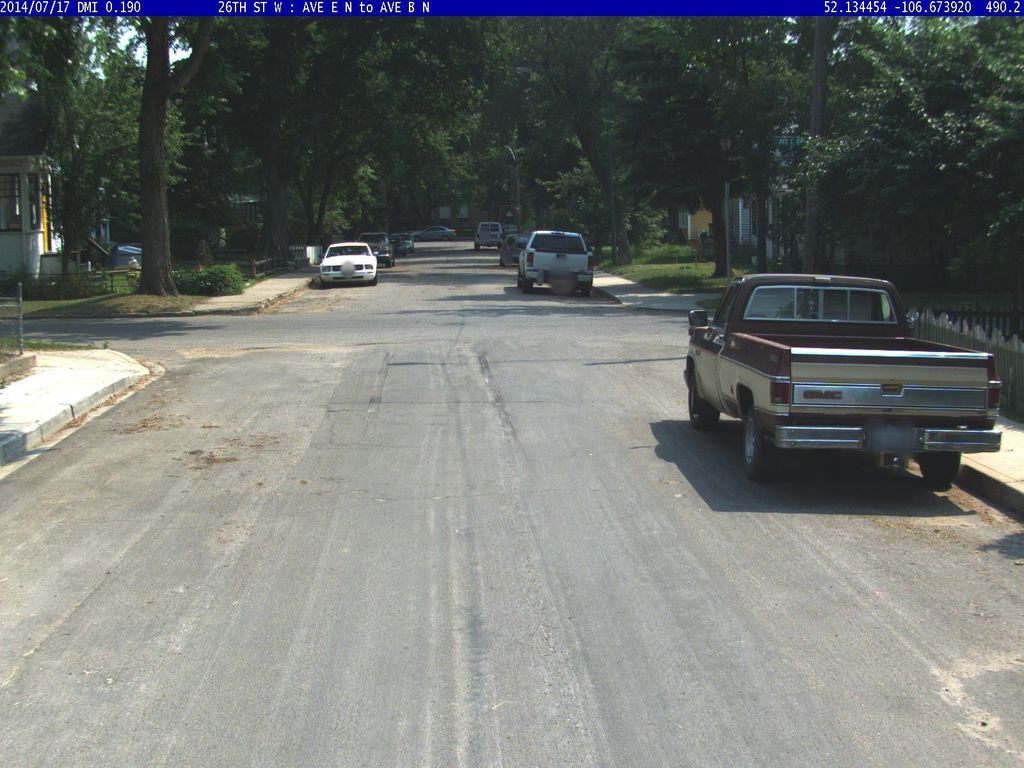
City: saskatoon